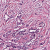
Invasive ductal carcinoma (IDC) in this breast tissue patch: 1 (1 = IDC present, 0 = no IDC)